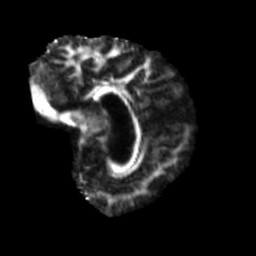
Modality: FA
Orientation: sagittal
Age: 48
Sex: male
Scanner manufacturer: siemens
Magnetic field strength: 3 T
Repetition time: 5.47 s
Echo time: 0.0854 s